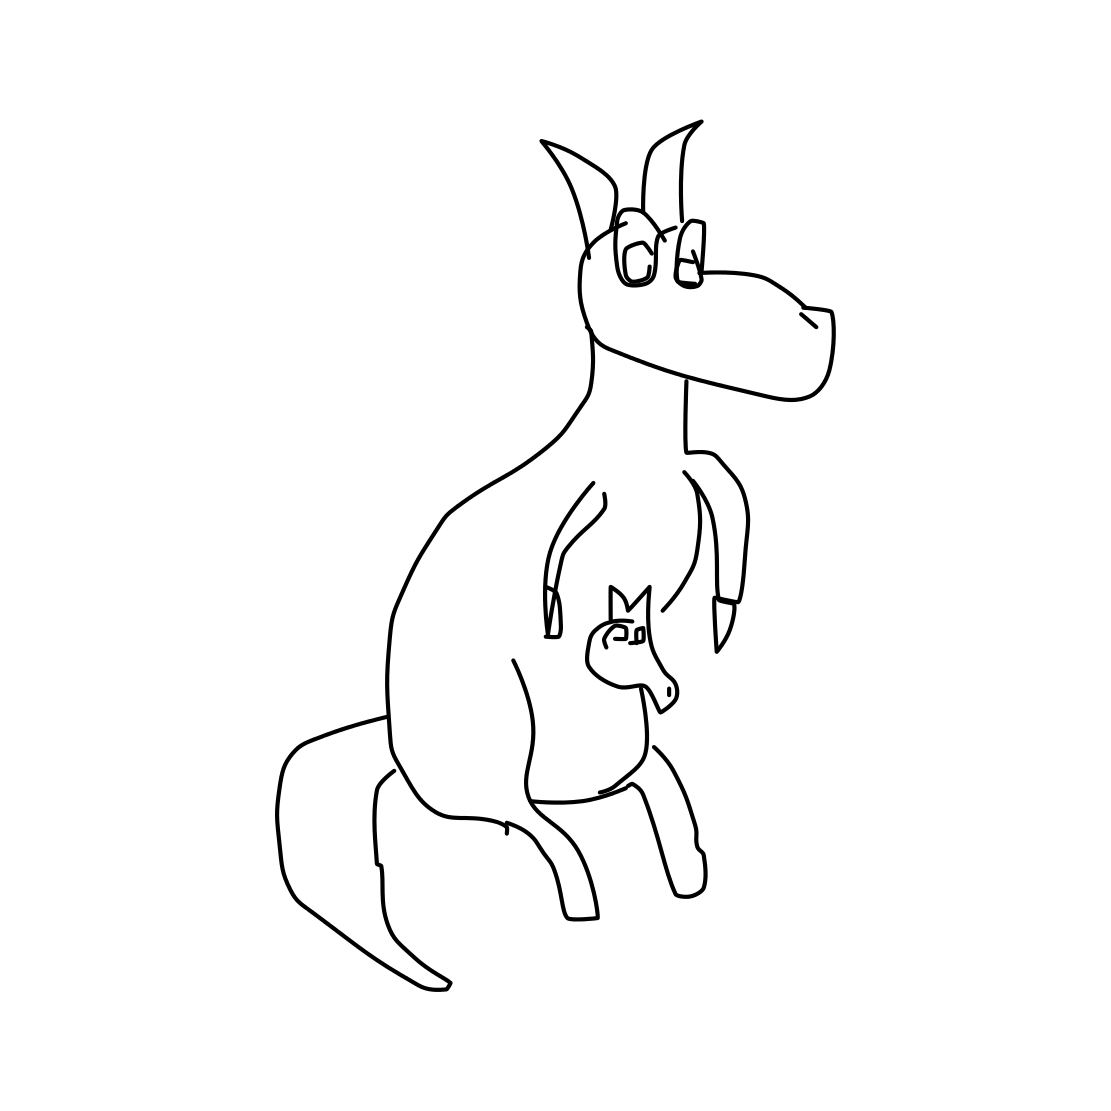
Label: kangaroo